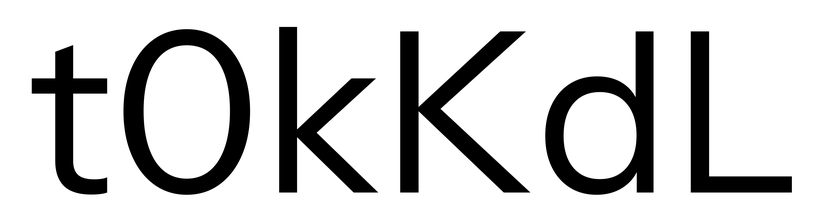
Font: InstrumentSans_Regular